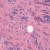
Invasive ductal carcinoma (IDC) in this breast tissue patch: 1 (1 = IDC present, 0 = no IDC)